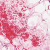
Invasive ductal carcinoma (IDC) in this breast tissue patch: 0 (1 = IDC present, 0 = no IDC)